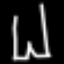
Label: pants